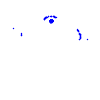
Particle: electron